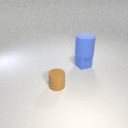
small blue rubber cube below large blue rubber cylinder